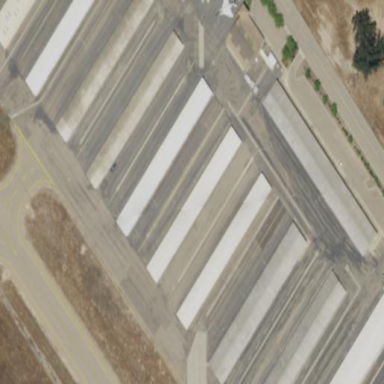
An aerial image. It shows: Hangar building.